Aerial crown-view tile of a tropical tree (Barro Colorado Island, Panama), acquired 20240611:
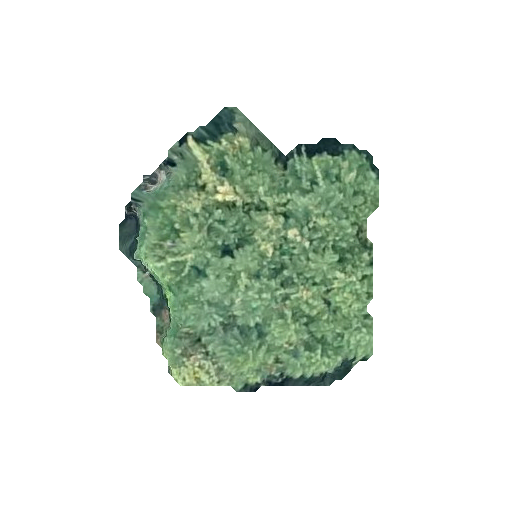
Species: Jacaranda copaia
GBIF accepted scientific name: Jacaranda copaia
Crown area: 86.559 m²